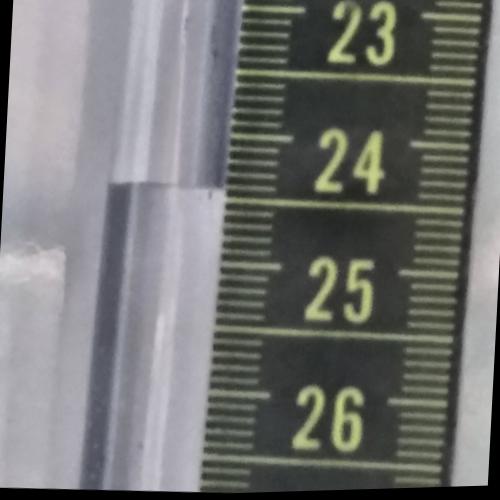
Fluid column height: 24.4 cm